Question: I'm experiencing a strange CSS spacing issue in Chrome (but not in Firefox and/or IE)
<URL>
The vertical spacing in Firefox between the "" (H2 tag) and the form input field for "" (#city-field input tag) is perfect, but in Chrome, Chrome is applying more/extra vertical spacing than desired.
To help, I've attached a screenshot. The redline represent the extra spacing that Chrome is adding that Firefox/IE are not.

Any ideas why Chrome is apply more spacing than Firefox & IE.
And how to fix this issue.
Thanks in advance
I'm also using a "reset stylesheet" to standardize across all browsers the H2 spacing, etc. It can be found in my linked HTML document above yet still am experiencing this issue.
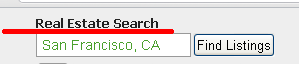
Answer: I'm thinking that the line-height is the culprit. Try setting the line height of the h2 to somewhere around 13 to 15 pixels. By default it is set to normal. According to <URL>, line-height: normal "Tells user agents to set the used value to a "reasonable" value based on the font of the element." Firefox and Chrome could be setting different "reasonable" values since they are built on entirely different rendering engines.